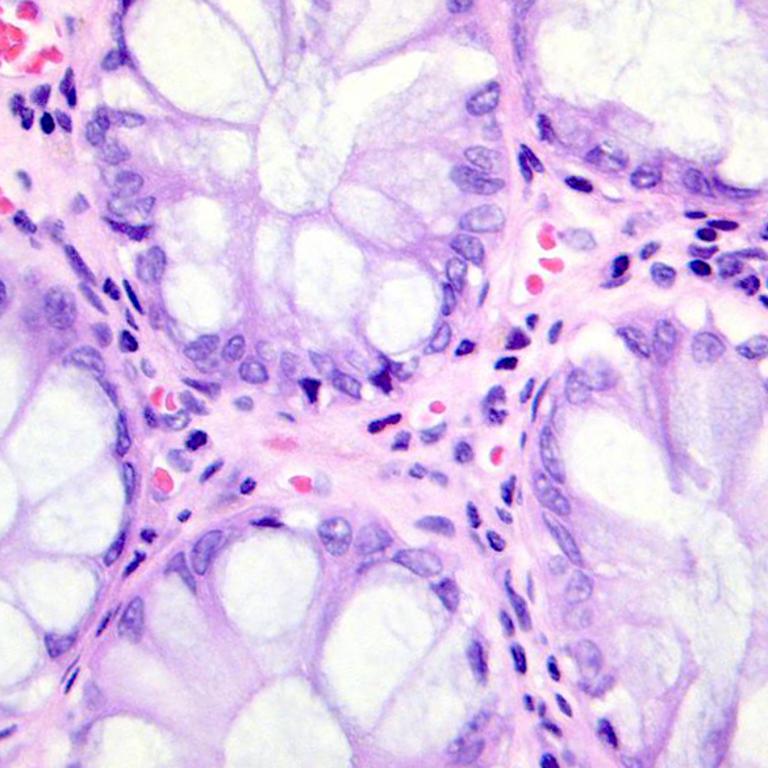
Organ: colon
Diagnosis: benign